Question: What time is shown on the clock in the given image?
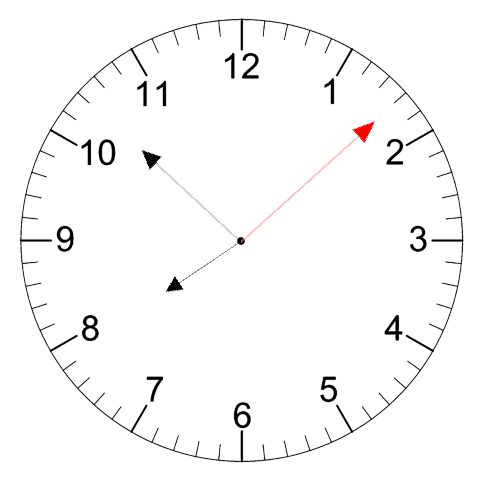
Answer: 07:52:08